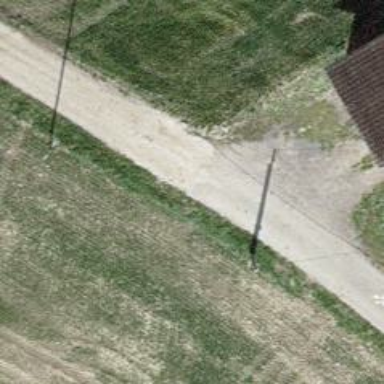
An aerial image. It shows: Cable for power transmission.